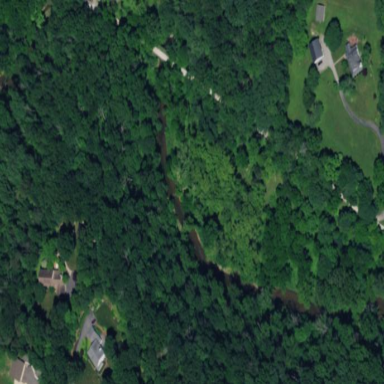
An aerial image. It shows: Beautiful woodland area.